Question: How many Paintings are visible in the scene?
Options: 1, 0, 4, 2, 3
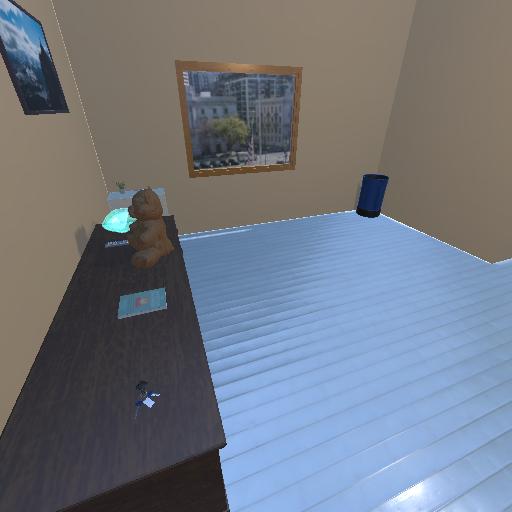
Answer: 1